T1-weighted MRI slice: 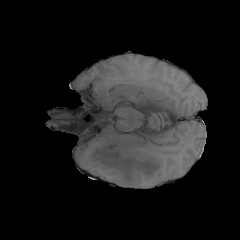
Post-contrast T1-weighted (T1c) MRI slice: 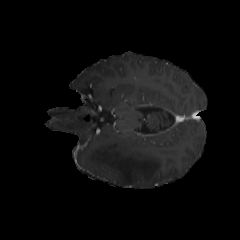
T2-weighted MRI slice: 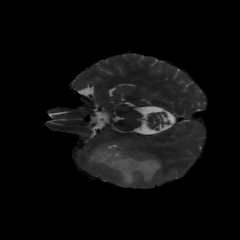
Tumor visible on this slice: yes